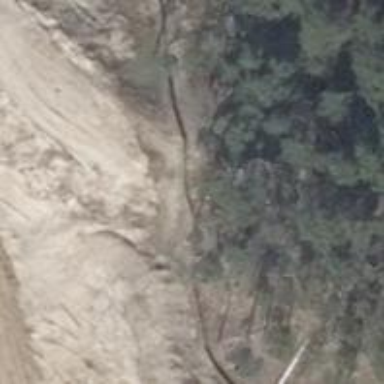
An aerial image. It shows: Sandy path.